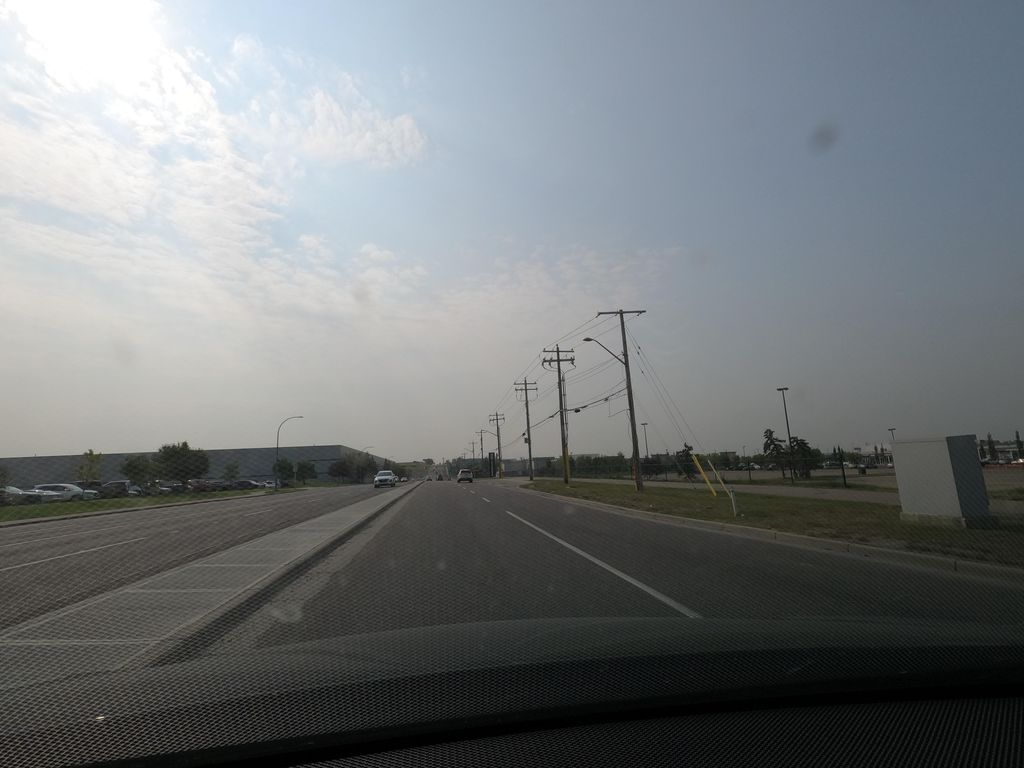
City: calgary